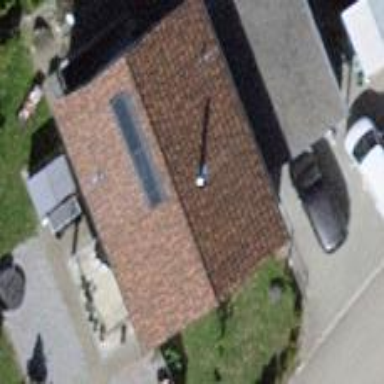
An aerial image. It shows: Gabled roofed house.